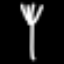
Label: fork